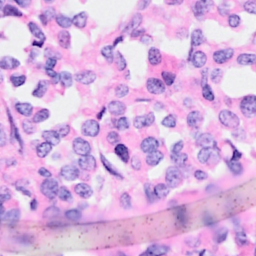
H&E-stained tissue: Breast